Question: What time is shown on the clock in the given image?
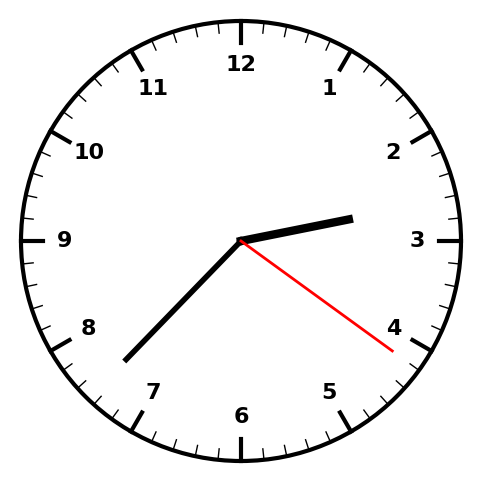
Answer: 02:37:21